Aerial crown-view tile of a tropical tree (Barro Colorado Island, Panama), acquired 20250512:
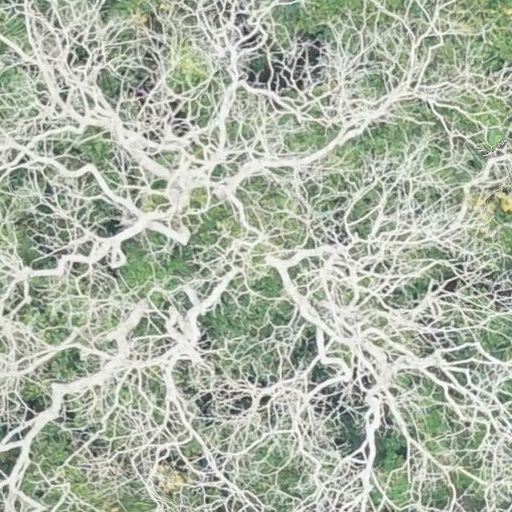
Species: Dipteryx oleifera
GBIF accepted scientific name: Dipteryx oleifera
Crown area: 722.045 m²